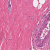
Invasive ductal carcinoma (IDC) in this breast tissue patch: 0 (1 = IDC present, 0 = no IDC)